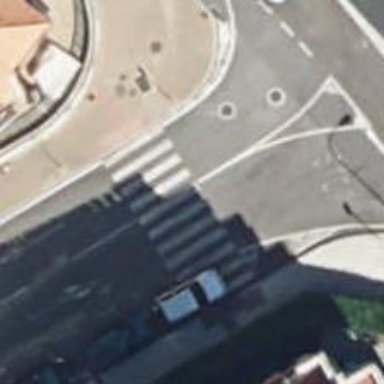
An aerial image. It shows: Marked crossing on the road.